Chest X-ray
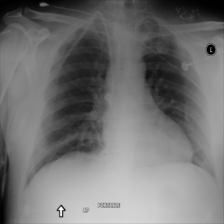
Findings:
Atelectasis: negative
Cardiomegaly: negative
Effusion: negative
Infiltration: negative
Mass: negative
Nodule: negative
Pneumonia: negative
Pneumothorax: negative
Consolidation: negative
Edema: negative
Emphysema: negative
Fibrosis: negative
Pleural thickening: negative
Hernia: negative